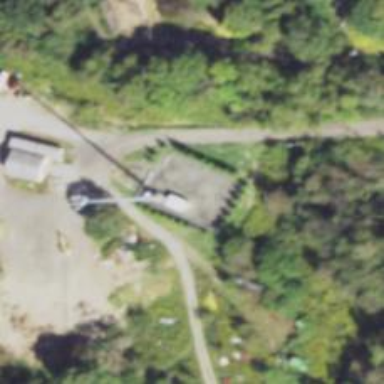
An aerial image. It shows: Service building with communication mast.